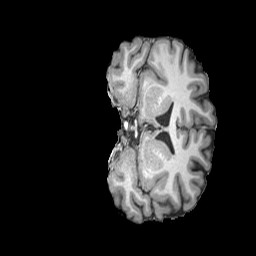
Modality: T1w
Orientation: coronal
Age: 21
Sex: male
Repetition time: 2.3 s
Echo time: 0.0226 s